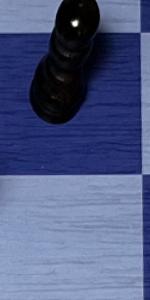
Label: Empty